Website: lowes
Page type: order-returns
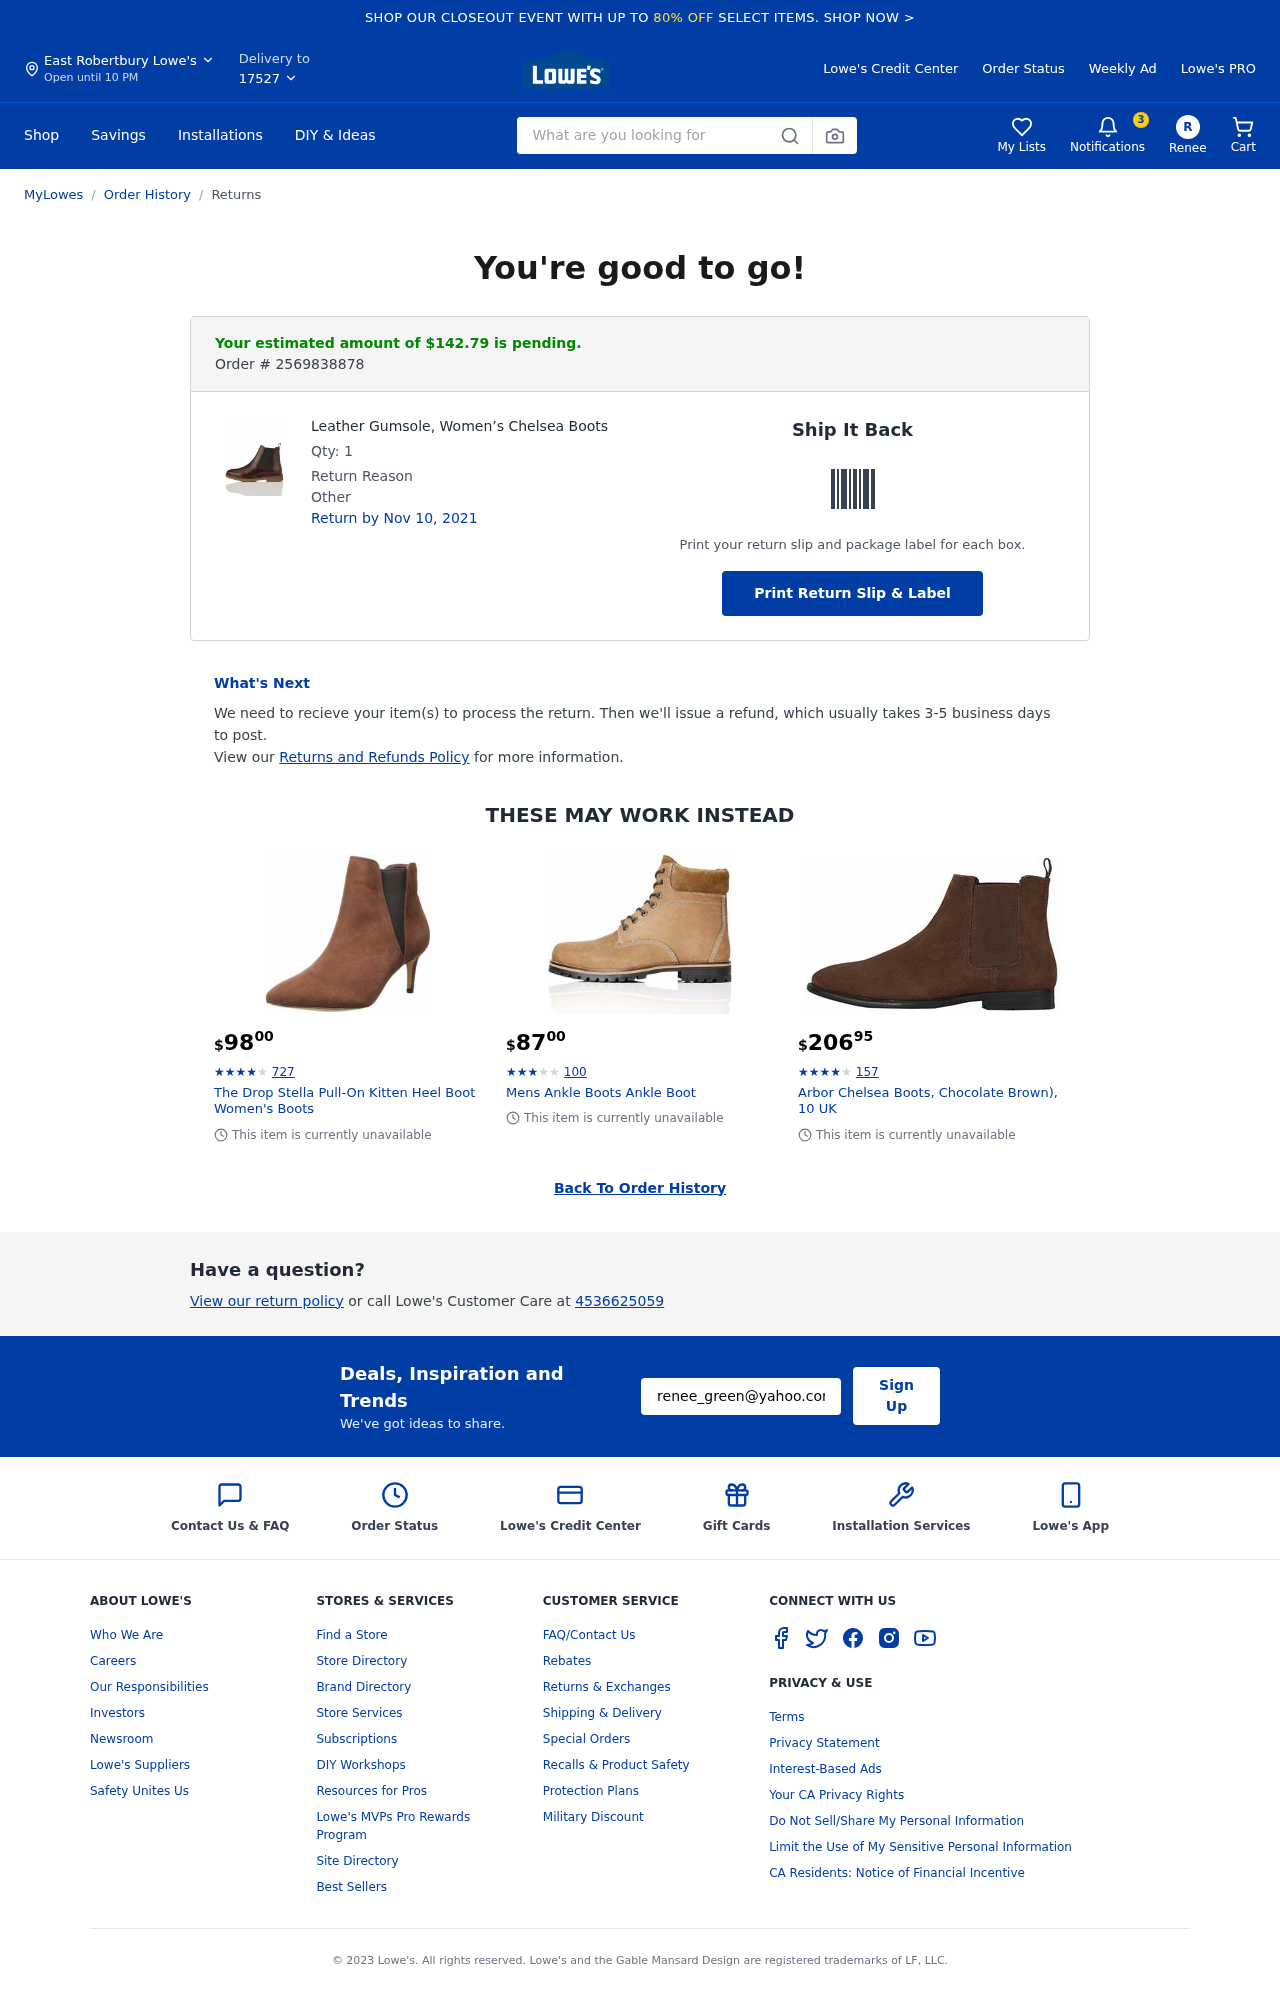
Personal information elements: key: PII_CITY
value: East Robertbury
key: PII_EMAIL
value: renee_green@yahoo.com
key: PII_FIRSTNAME
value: Renee
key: PII_PHONE
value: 4536625059
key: PII_POSTCODE
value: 17527
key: PII_FIRSTNAME_INITIAL
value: R
Product elements: key: PRODUCT1_NAME
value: Leather Gumsole, Women’s Chelsea Boots
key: PRODUCT1_QUANTITY
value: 1
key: PRODUCT2_NAME
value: The Drop Stella Pull-On Kitten Heel Boot Women's Boots
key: PRODUCT2_NUM_RATINGS
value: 727
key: PRODUCT2_PRICE
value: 98
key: PRODUCT2_RATING
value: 4.6
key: PRODUCT3_NAME
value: Mens Ankle Boots Ankle Boot
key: PRODUCT3_NUM_RATINGS
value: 100
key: PRODUCT3_PRICE
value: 87
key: PRODUCT3_RATING
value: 3.5
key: PRODUCT4_NAME
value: Arbor Chelsea Boots, Chocolate Brown), 10 UK
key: PRODUCT4_NUM_RATINGS
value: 157
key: PRODUCT4_PRICE
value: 206.95
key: PRODUCT4_RATING
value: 4
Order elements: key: ORDER_NUM_ITEMS
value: Cart
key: ORDER_TOTAL
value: Your estimated amount of $142.79 is pending.
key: ORDER_ID
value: Order # 2569838878
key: ORDER_RETURN_BY_DATE
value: Return by Nov 10, 2021
Search elements: key: HEADER_SEARCH
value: What are you looking for
Other elements: key: NOTIFICATION_COUNT
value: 3